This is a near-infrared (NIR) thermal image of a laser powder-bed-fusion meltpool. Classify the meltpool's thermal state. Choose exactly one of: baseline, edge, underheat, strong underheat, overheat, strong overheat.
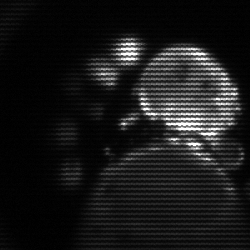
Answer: baseline